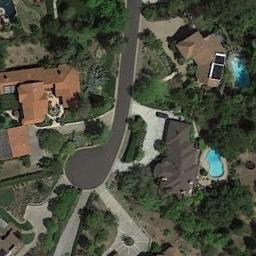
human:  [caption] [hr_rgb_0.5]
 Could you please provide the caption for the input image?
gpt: The sparse residential is on the bare land next to some trees and a road .

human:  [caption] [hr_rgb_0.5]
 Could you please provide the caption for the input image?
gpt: There are several houses of various sizes and many green trees in a sparse residential area .

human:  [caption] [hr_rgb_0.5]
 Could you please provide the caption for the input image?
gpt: The road is lined with lush woods  There is a house in the middle of the woods .

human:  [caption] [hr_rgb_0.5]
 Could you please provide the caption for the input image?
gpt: Several buildings of different shapes in the sparse residential .

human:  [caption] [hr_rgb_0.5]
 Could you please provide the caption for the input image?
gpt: A sparse residential area with some green trees and several buildings .